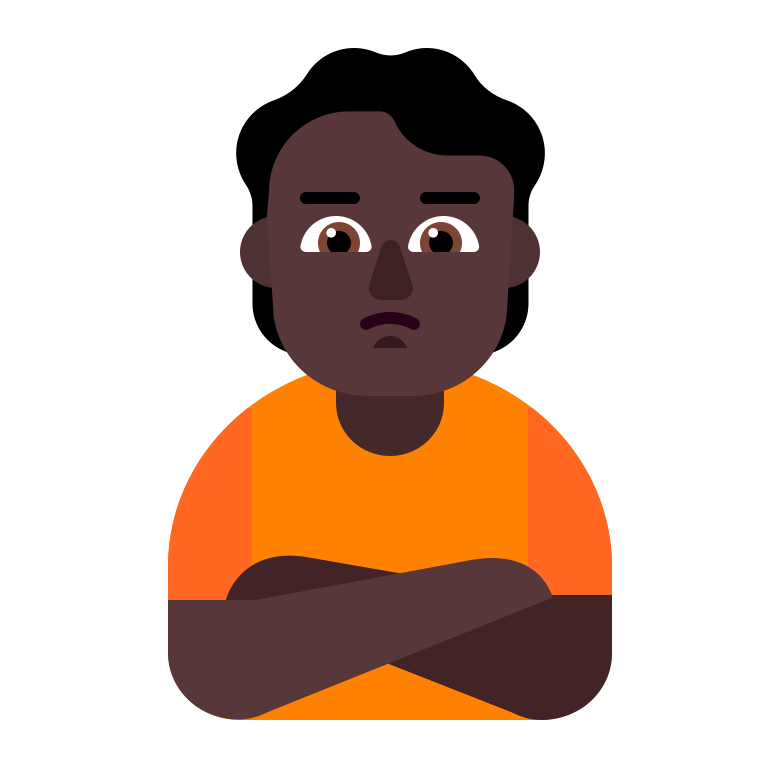
person pouting flat dark